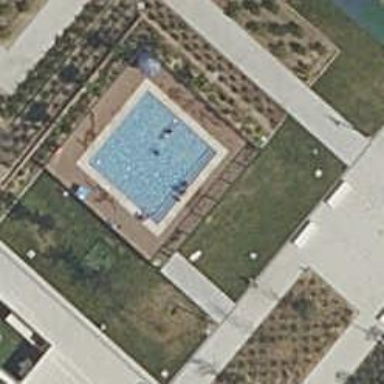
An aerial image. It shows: Swimming pool located in leisure land.